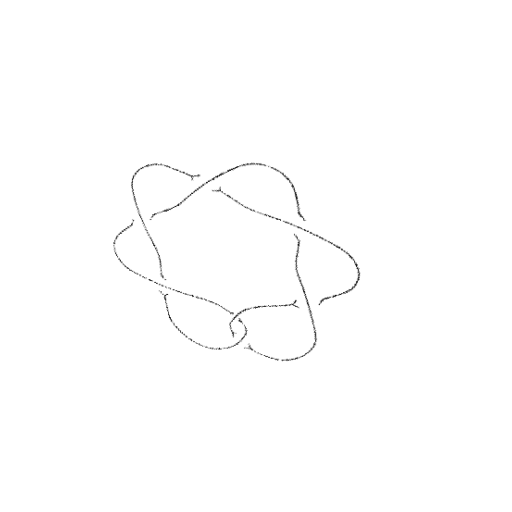
Crossing number: 7